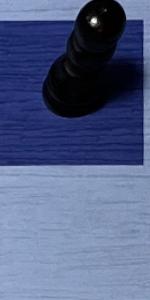
Label: Empty